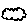
Label: cloud